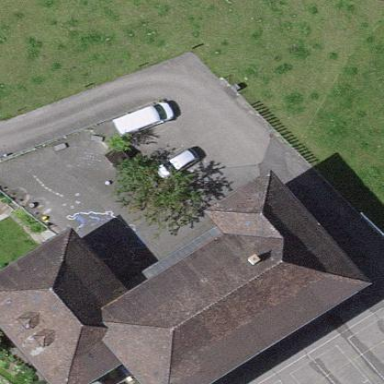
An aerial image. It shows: School building.